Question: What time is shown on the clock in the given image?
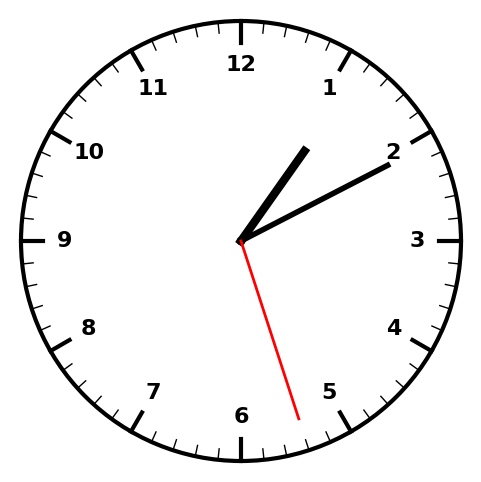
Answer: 01:10:27